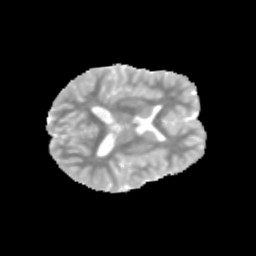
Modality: MD
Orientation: axial
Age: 11
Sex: male
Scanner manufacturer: siemens
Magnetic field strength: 3 T
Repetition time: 3.8 s
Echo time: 0.07 s